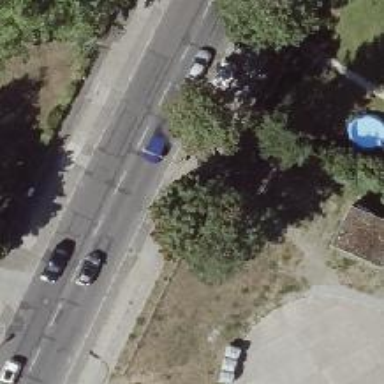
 featuring sidewalks on both sides and cycle track."